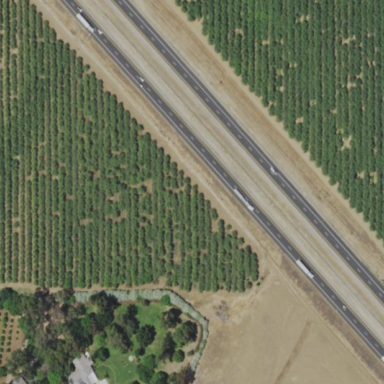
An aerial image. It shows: Orchard.